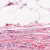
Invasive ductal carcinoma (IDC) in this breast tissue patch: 0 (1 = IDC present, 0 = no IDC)